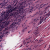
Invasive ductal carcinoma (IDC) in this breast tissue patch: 0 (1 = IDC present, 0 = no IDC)